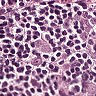
Metastatic tissue present: yes